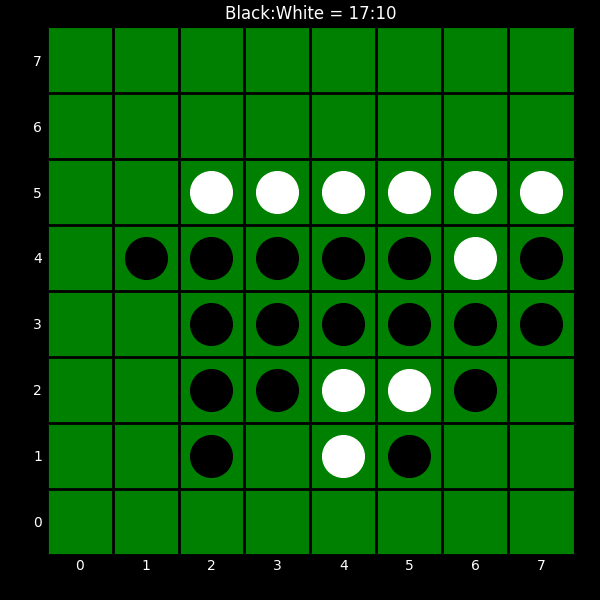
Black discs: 17
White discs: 10